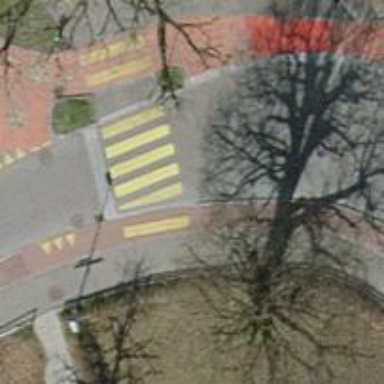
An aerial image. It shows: Uncontrolled zebra crossing on the road.